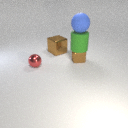
large brown metal cube to the right of small red metal sphere